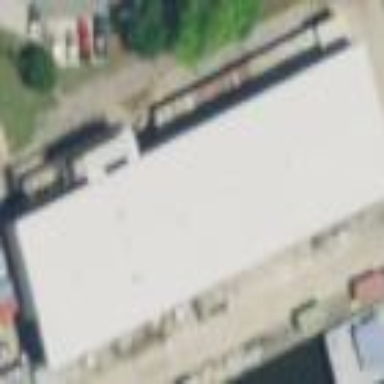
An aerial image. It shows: Industrial building in shipyard.